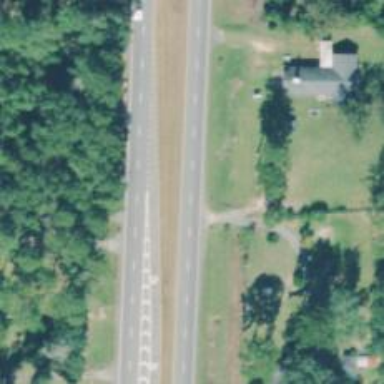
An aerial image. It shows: Trunk highway with expressway features.